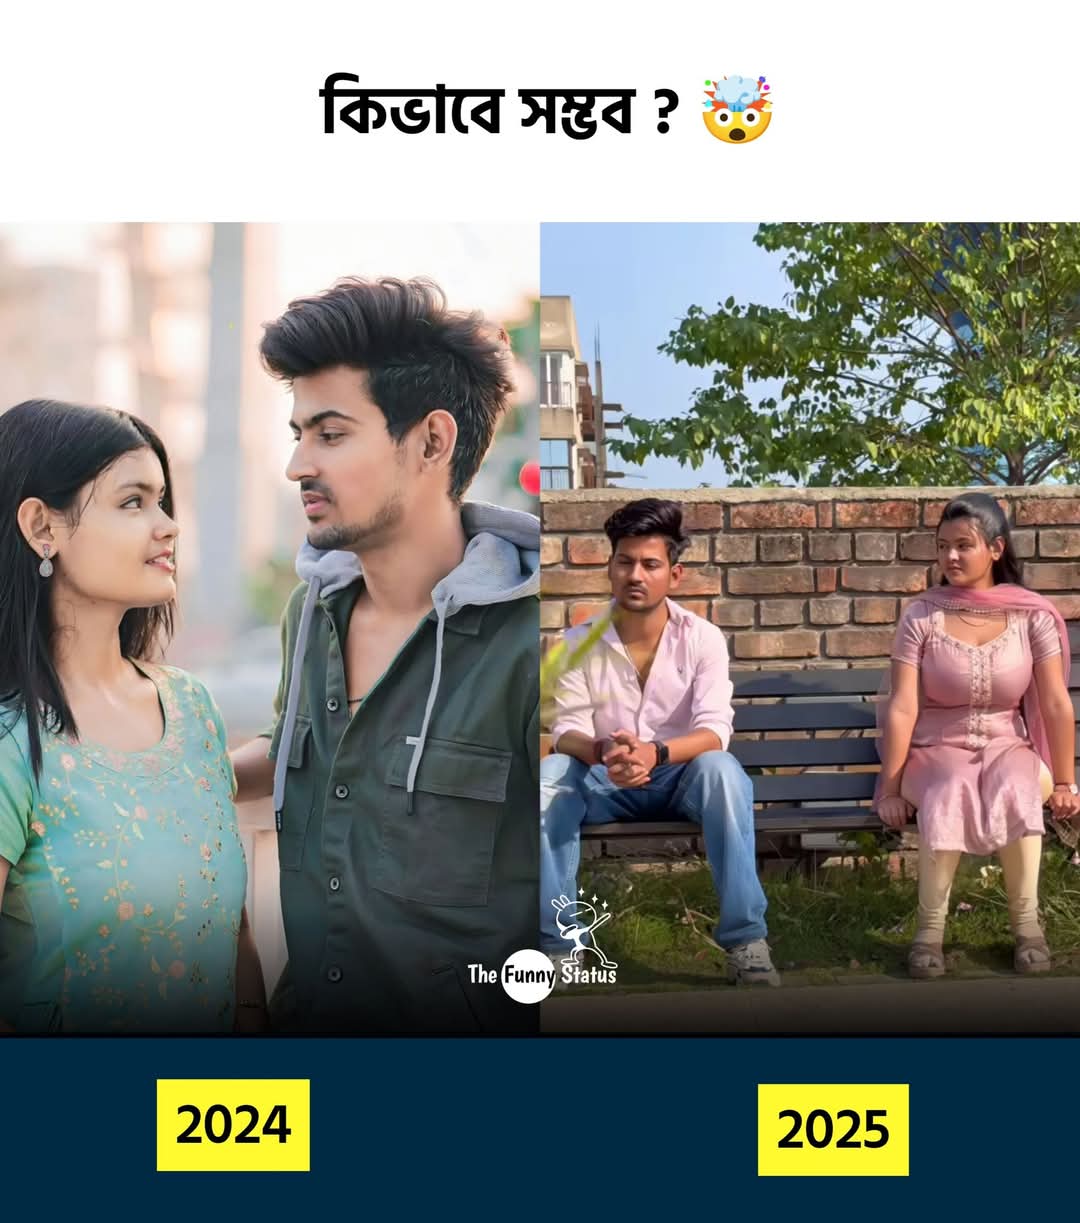
Text: কিভাবে সম্ভব?
2024
2025
Label: Non Hate